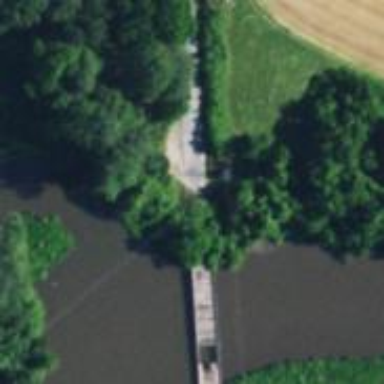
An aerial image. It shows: Abandoned road with bridge.